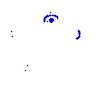
Particle: electron